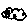
Label: cloud